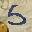
Label: 5